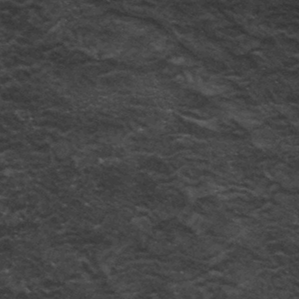
Label: frost